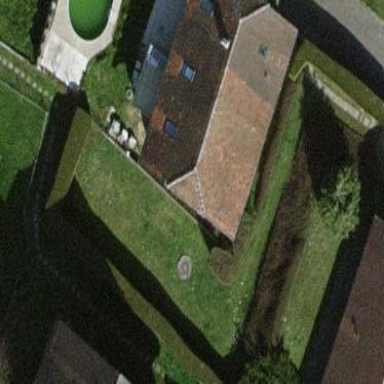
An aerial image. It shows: Simple house.